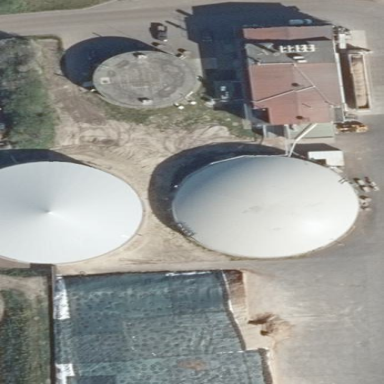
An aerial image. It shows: Storage tank created as man-made structure.